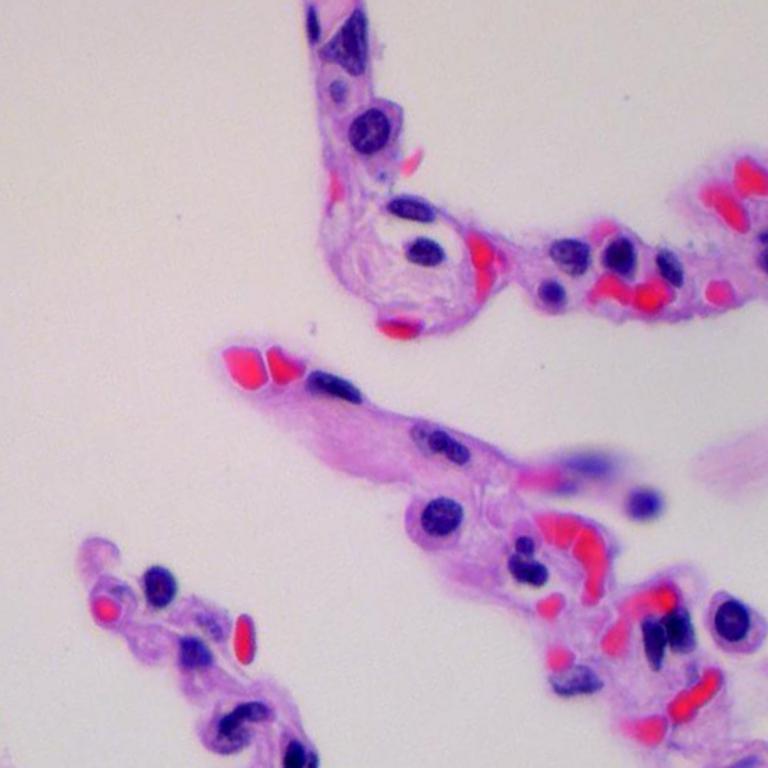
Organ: lung
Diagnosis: benign